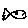
Label: fish